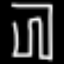
Label: pants